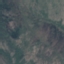
Land use / land cover class: HerbaceousVegetation